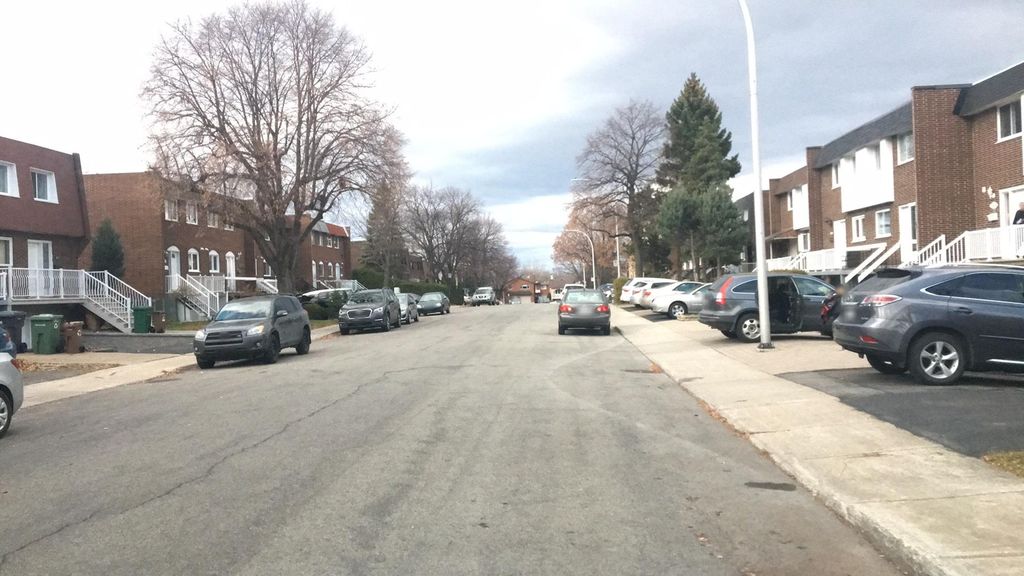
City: montreal